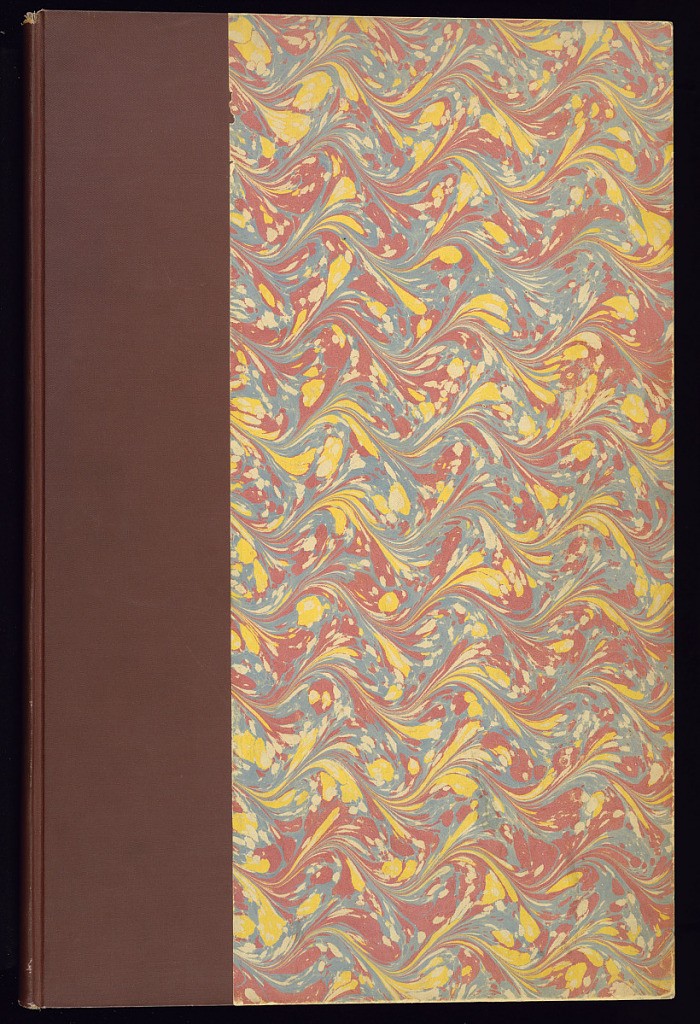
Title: Album of Architecture and Ornament Prints
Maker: Jean-François de Neufforge, Flemish, 1714 – 1791
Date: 1757–63
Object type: Album
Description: Album of ornament, vases, furniture, furnishings, and architectural designs from various series of prints designed and published by de Neufforge. The plates are titled, numbered, and signed.